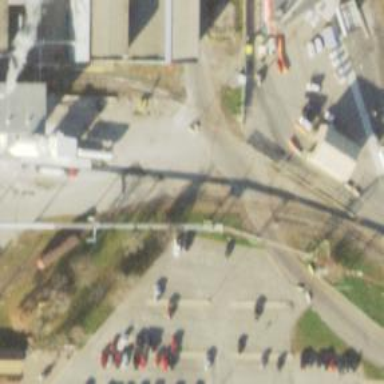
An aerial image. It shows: Rail spur service.